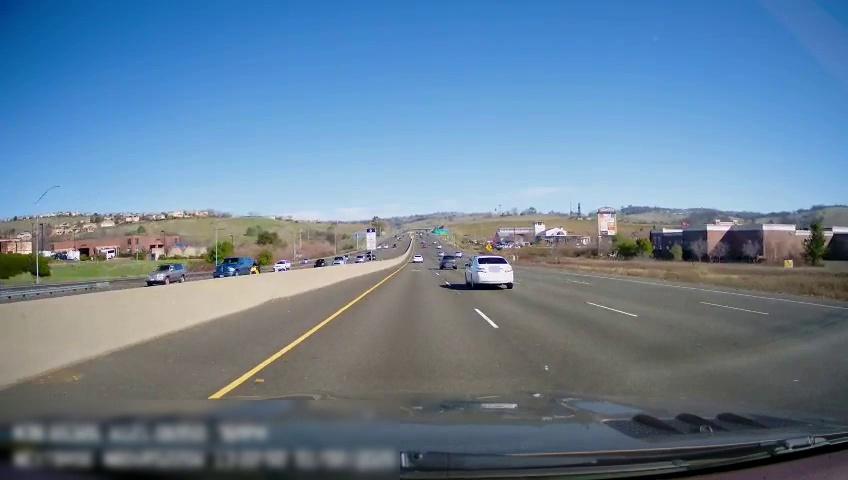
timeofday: Day
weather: Sunny
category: Drivable Space
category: Drivable Space
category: Vehicles | Car
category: Vehicles | SUV
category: Vehicles | Truck
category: Vehicles | Car
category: Vehicles | Car
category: Vehicles | Car
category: Vehicles | Car
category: Vehicles | Car
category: Vehicles | Car
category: Vehicles | SUV
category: Lanes | Current Lane
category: Lanes | Current Lane
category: Lanes | Alternate Lane
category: Lanes | Alternate Lane
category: Lanes | Alternate Lane